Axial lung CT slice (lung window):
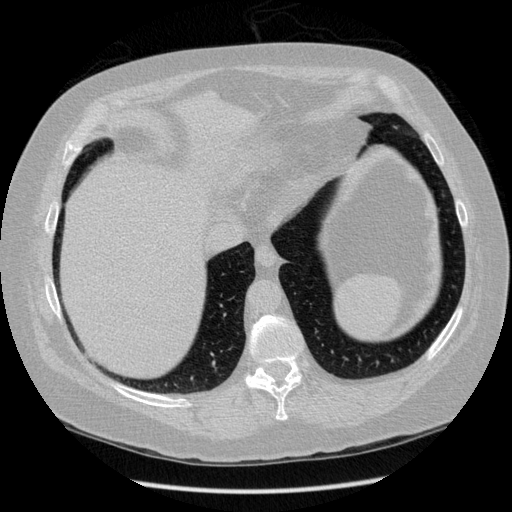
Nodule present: no